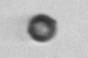
Label: bead